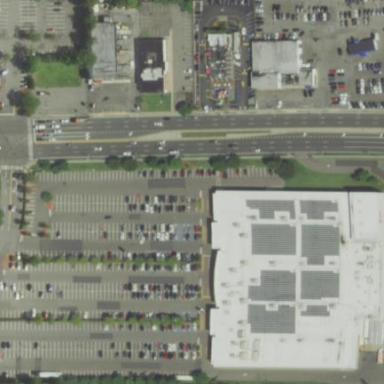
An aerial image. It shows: Retail building.